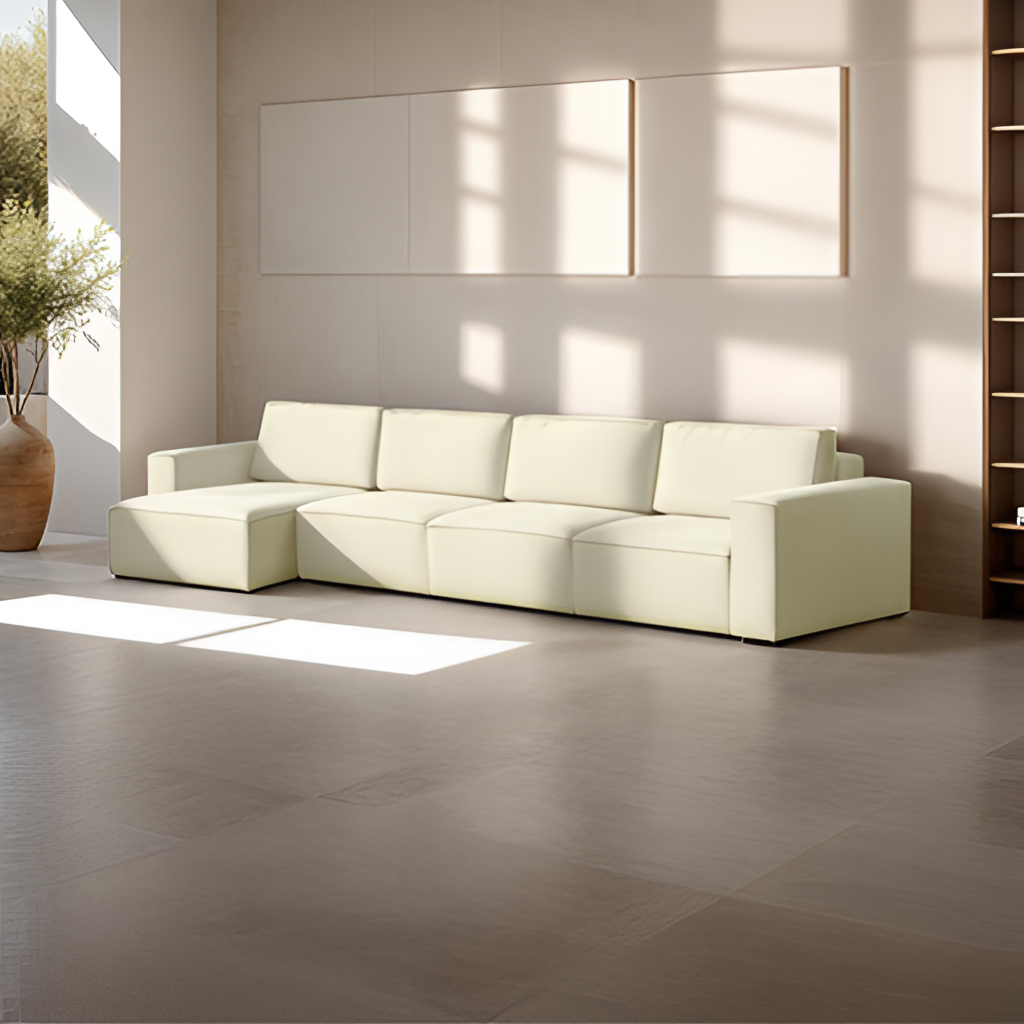
leather sectional sofa, living room, modern, tile flooring, with large square pattern, beige plaster wallpaper, with solid pattern